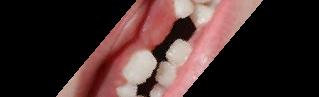
Condition: hypodontia